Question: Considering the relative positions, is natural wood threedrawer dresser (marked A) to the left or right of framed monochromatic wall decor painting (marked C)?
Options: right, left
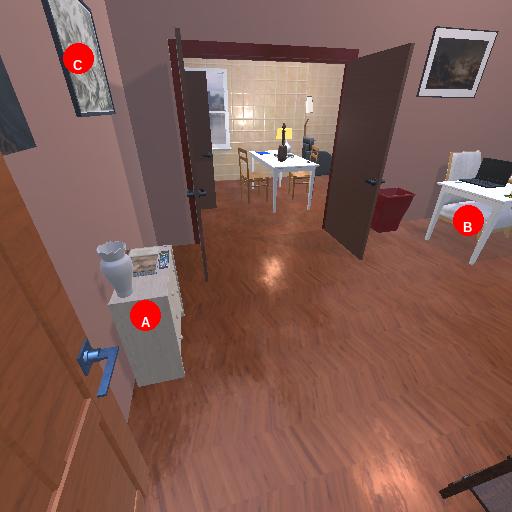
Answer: right